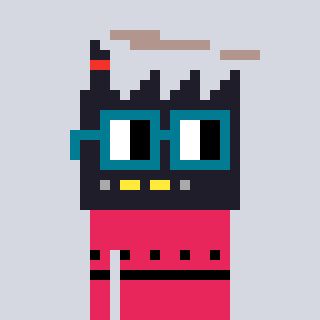
a pixel art character with square dark green glasses, a factory-shaped head and a redpinkish-colored body on a cool background